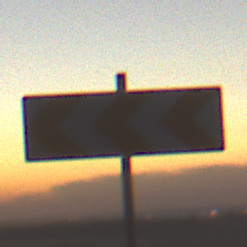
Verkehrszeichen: RichtungstafelnInKurvenGrossRechts
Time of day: SunriseSunset
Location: Outdoor (Nature)
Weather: Clear
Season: NotSpecified
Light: Natural